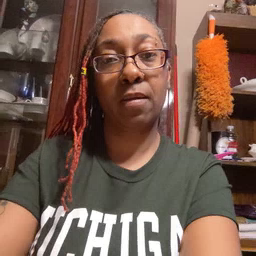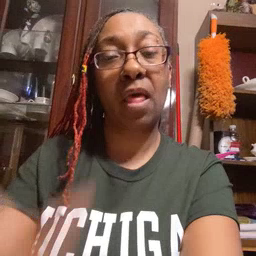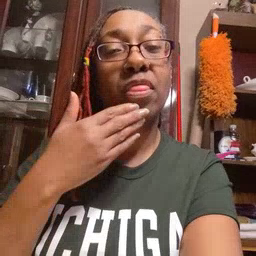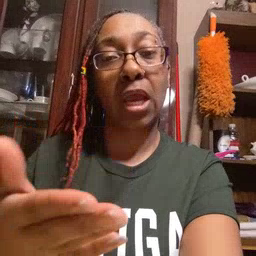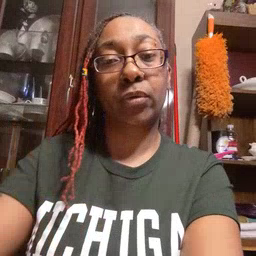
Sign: thankyou